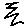
Label: zigzag